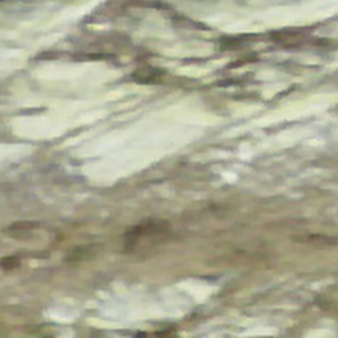
Label: other